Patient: sex M, age 79
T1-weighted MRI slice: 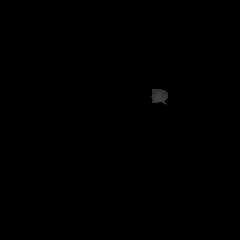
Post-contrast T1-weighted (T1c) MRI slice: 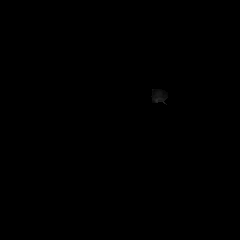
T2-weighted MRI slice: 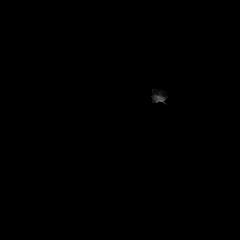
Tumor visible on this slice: no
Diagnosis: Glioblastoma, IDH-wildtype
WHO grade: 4